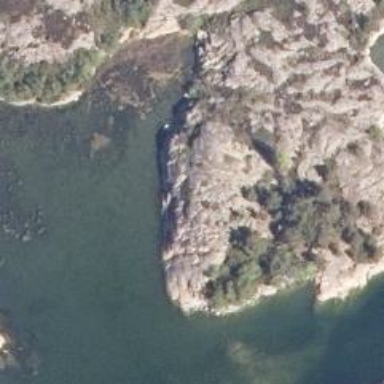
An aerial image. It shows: Natural cliff.